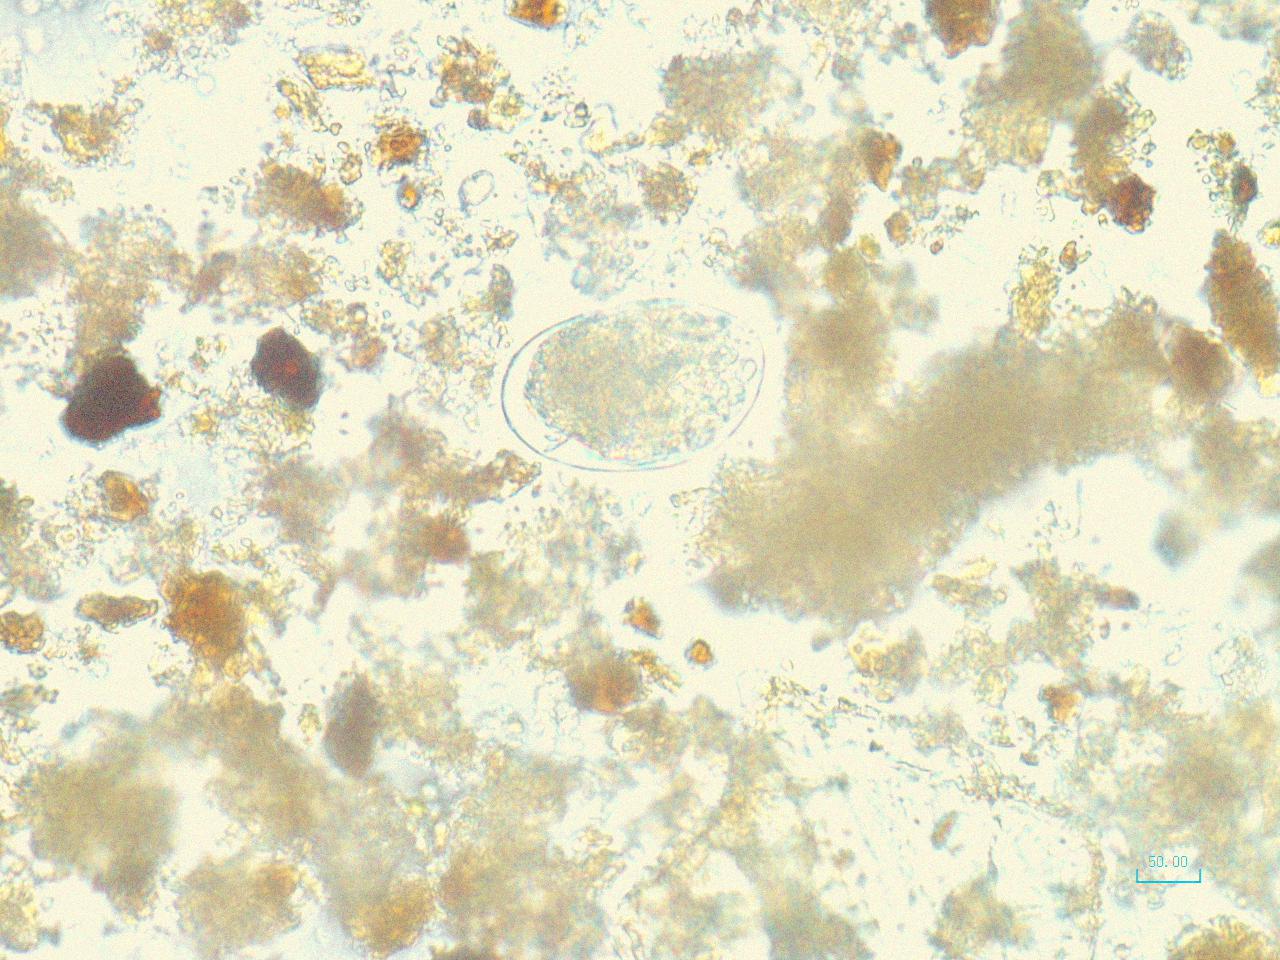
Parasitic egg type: Hookworm egg